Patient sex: F
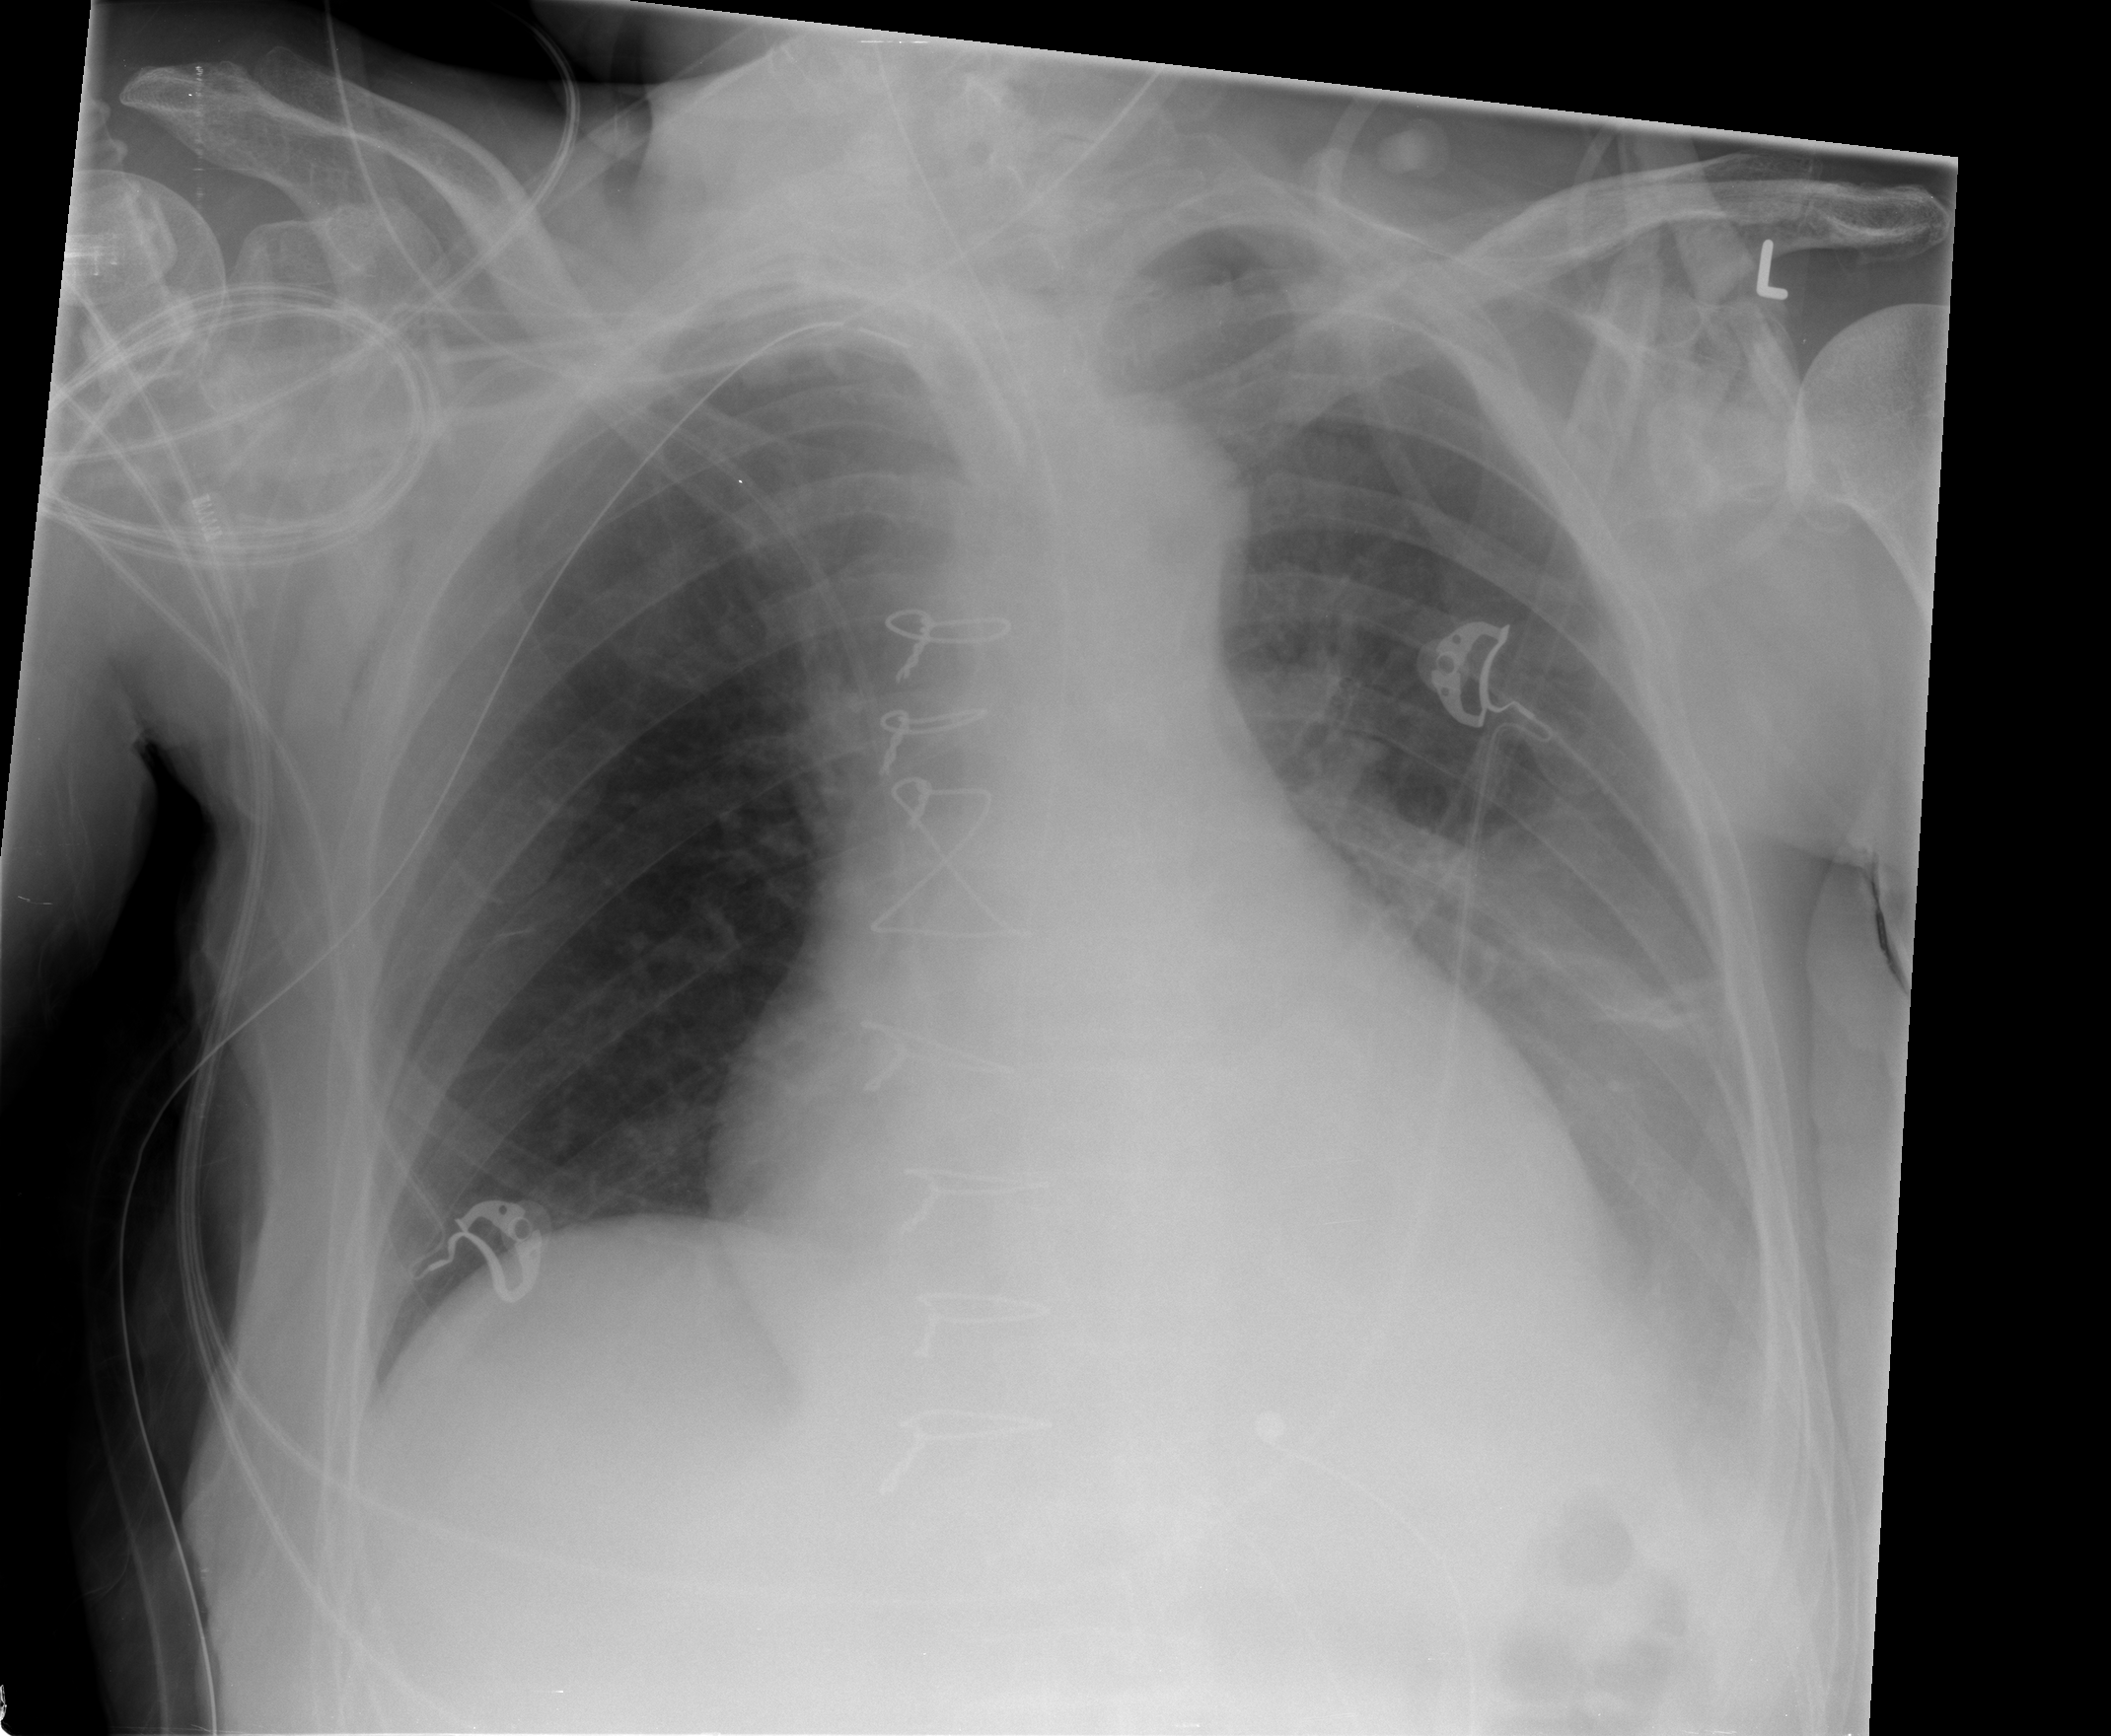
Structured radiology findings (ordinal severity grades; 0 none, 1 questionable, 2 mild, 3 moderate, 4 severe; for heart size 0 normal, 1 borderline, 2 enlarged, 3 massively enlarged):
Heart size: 2
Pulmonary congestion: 1
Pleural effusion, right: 0
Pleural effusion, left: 3
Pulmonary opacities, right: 0
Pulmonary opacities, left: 1
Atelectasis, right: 0
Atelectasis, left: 2